Question: I'm retrieving an array filled with user data. They should be displayed in a 'ul'. One of the fields is the prefix for every user as an html code like this '<span class="red-text">[Admin]</span>'. But when I try to append the li element it renders the html code instead of the red version of the span.
My json code:
'''
{
"users":[
{
"id":"1",
"usrname":"YannickFelix",
"email":"example@gmail.com",
"lvl":"4",
"prefix":"<span class="red-text">[Admin]<\/span>"
}
]
}
'''
And my javascript:
'''
listElemTmplt = '
<li class="collection-item avatar">
<i class="material-icons circle {"{{color}}"}">person</i>
<span class="title">{"{{usrname}}"}</span>
<p>{"{{prefix}}"} {"{{usrname}}"} | {"{{email}}"}
</p>
<span class="secondary-content">
<a class="waves-effect waves-circle" href="users.php?action=edit&uID={"{{id}}"}">
<i class="material-icons grey-text text-darken-1">create</i>
</a>
<a class="waves-effect waves-circle waves-red modal-trigger" href="#modal{"{{id}}"}">
<i class="material-icons grey-text text-darken-1">delete</i>
</a>
</span>
<div id="modal{"{{id}}"}" class="modal">
<div class="modal-content black-text">
<h4>L&ouml;schen</h4>
<p>M&ouml;chtest Du den Benutzer "{"{{usrname}}"}" wirklich l&ouml;schen?</p>
</div>
<div class="modal-footer">
<a href="#!" class=" modal-action modal-close waves-effect waves-red btn-flat">Abbrechen</a>
<a href="users.php?action=del&vID={"{{id}}"}" class="modal-action modal-close waves-effect waves-green btn-flat red-text">L&ouml;schen</a>
</div>
</div>
</li>
';
template = Handlebars.compile(listElemTmplt);
finishedString = [];
$.getJSON("**url**", function (data) {
console.log(data);
$("ul#users").html("");
data["users"].forEach(function (element, index, array) {
html = template({"{"}id: element["id"], usrname: element["usrname"], email: element["email"], prefix: element["prefix"]{"}"});
$("ul#users").append(html);
});
});
'''
The example item in the List. [Admin] should be red and without the html code

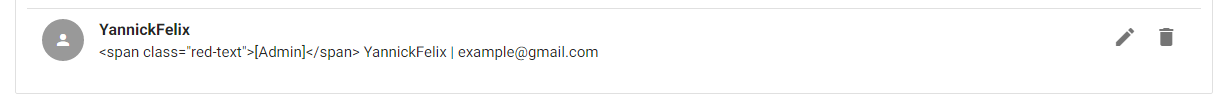
Answer: Handlebars escapes the values you give to it when using '{{prefix}}'. When you want to use raw HTML you have to use '{{{prefix}}}' to tell it not to escape it.